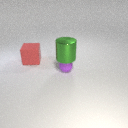
small purple rubber sphere below large green metal cylinder